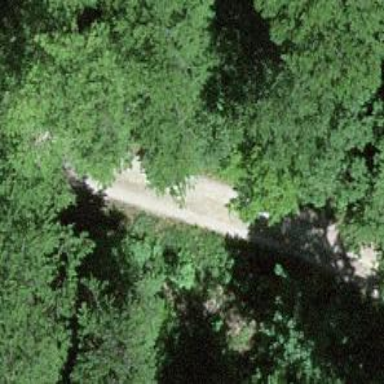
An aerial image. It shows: Unpaved track with grade2 track type.